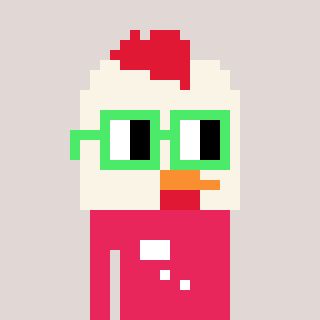
a pixel art character with square light green glasses, a chicken-shaped head and a redpinkish-colored body on a warm background